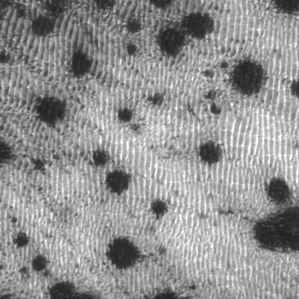
Label: frost